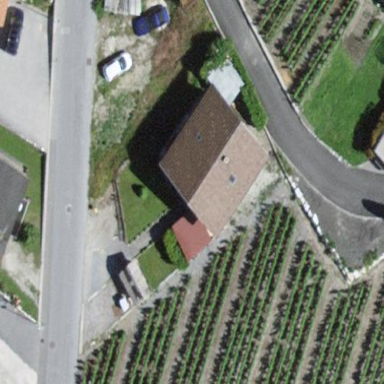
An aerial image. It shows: Vineyard.